Aerial crown-view tile of a tropical tree (Barro Colorado Island, Panama), acquired 20250818:
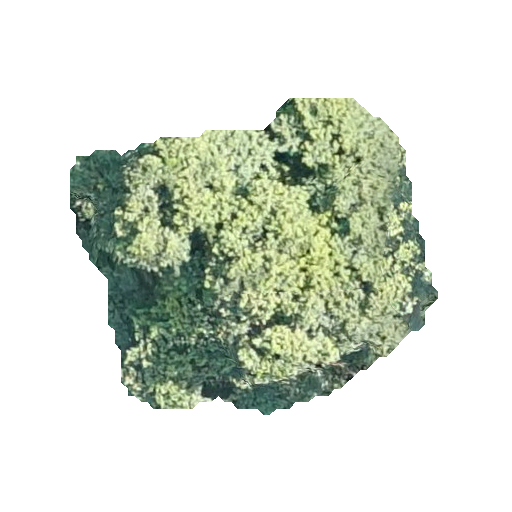
Species: Luehea seemannii
GBIF accepted scientific name: Luehea seemannii
Crown area: 121.324 m²